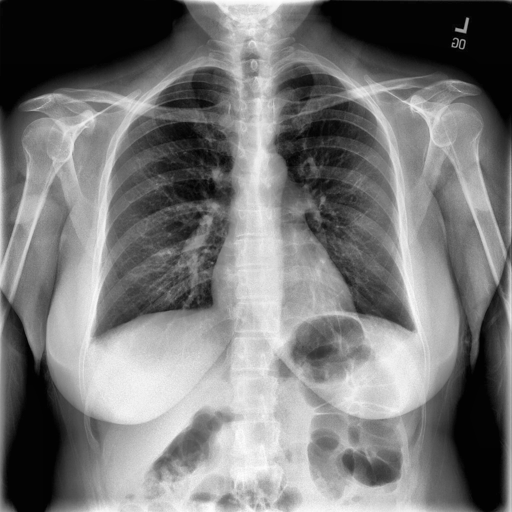
Finding: NORMAL